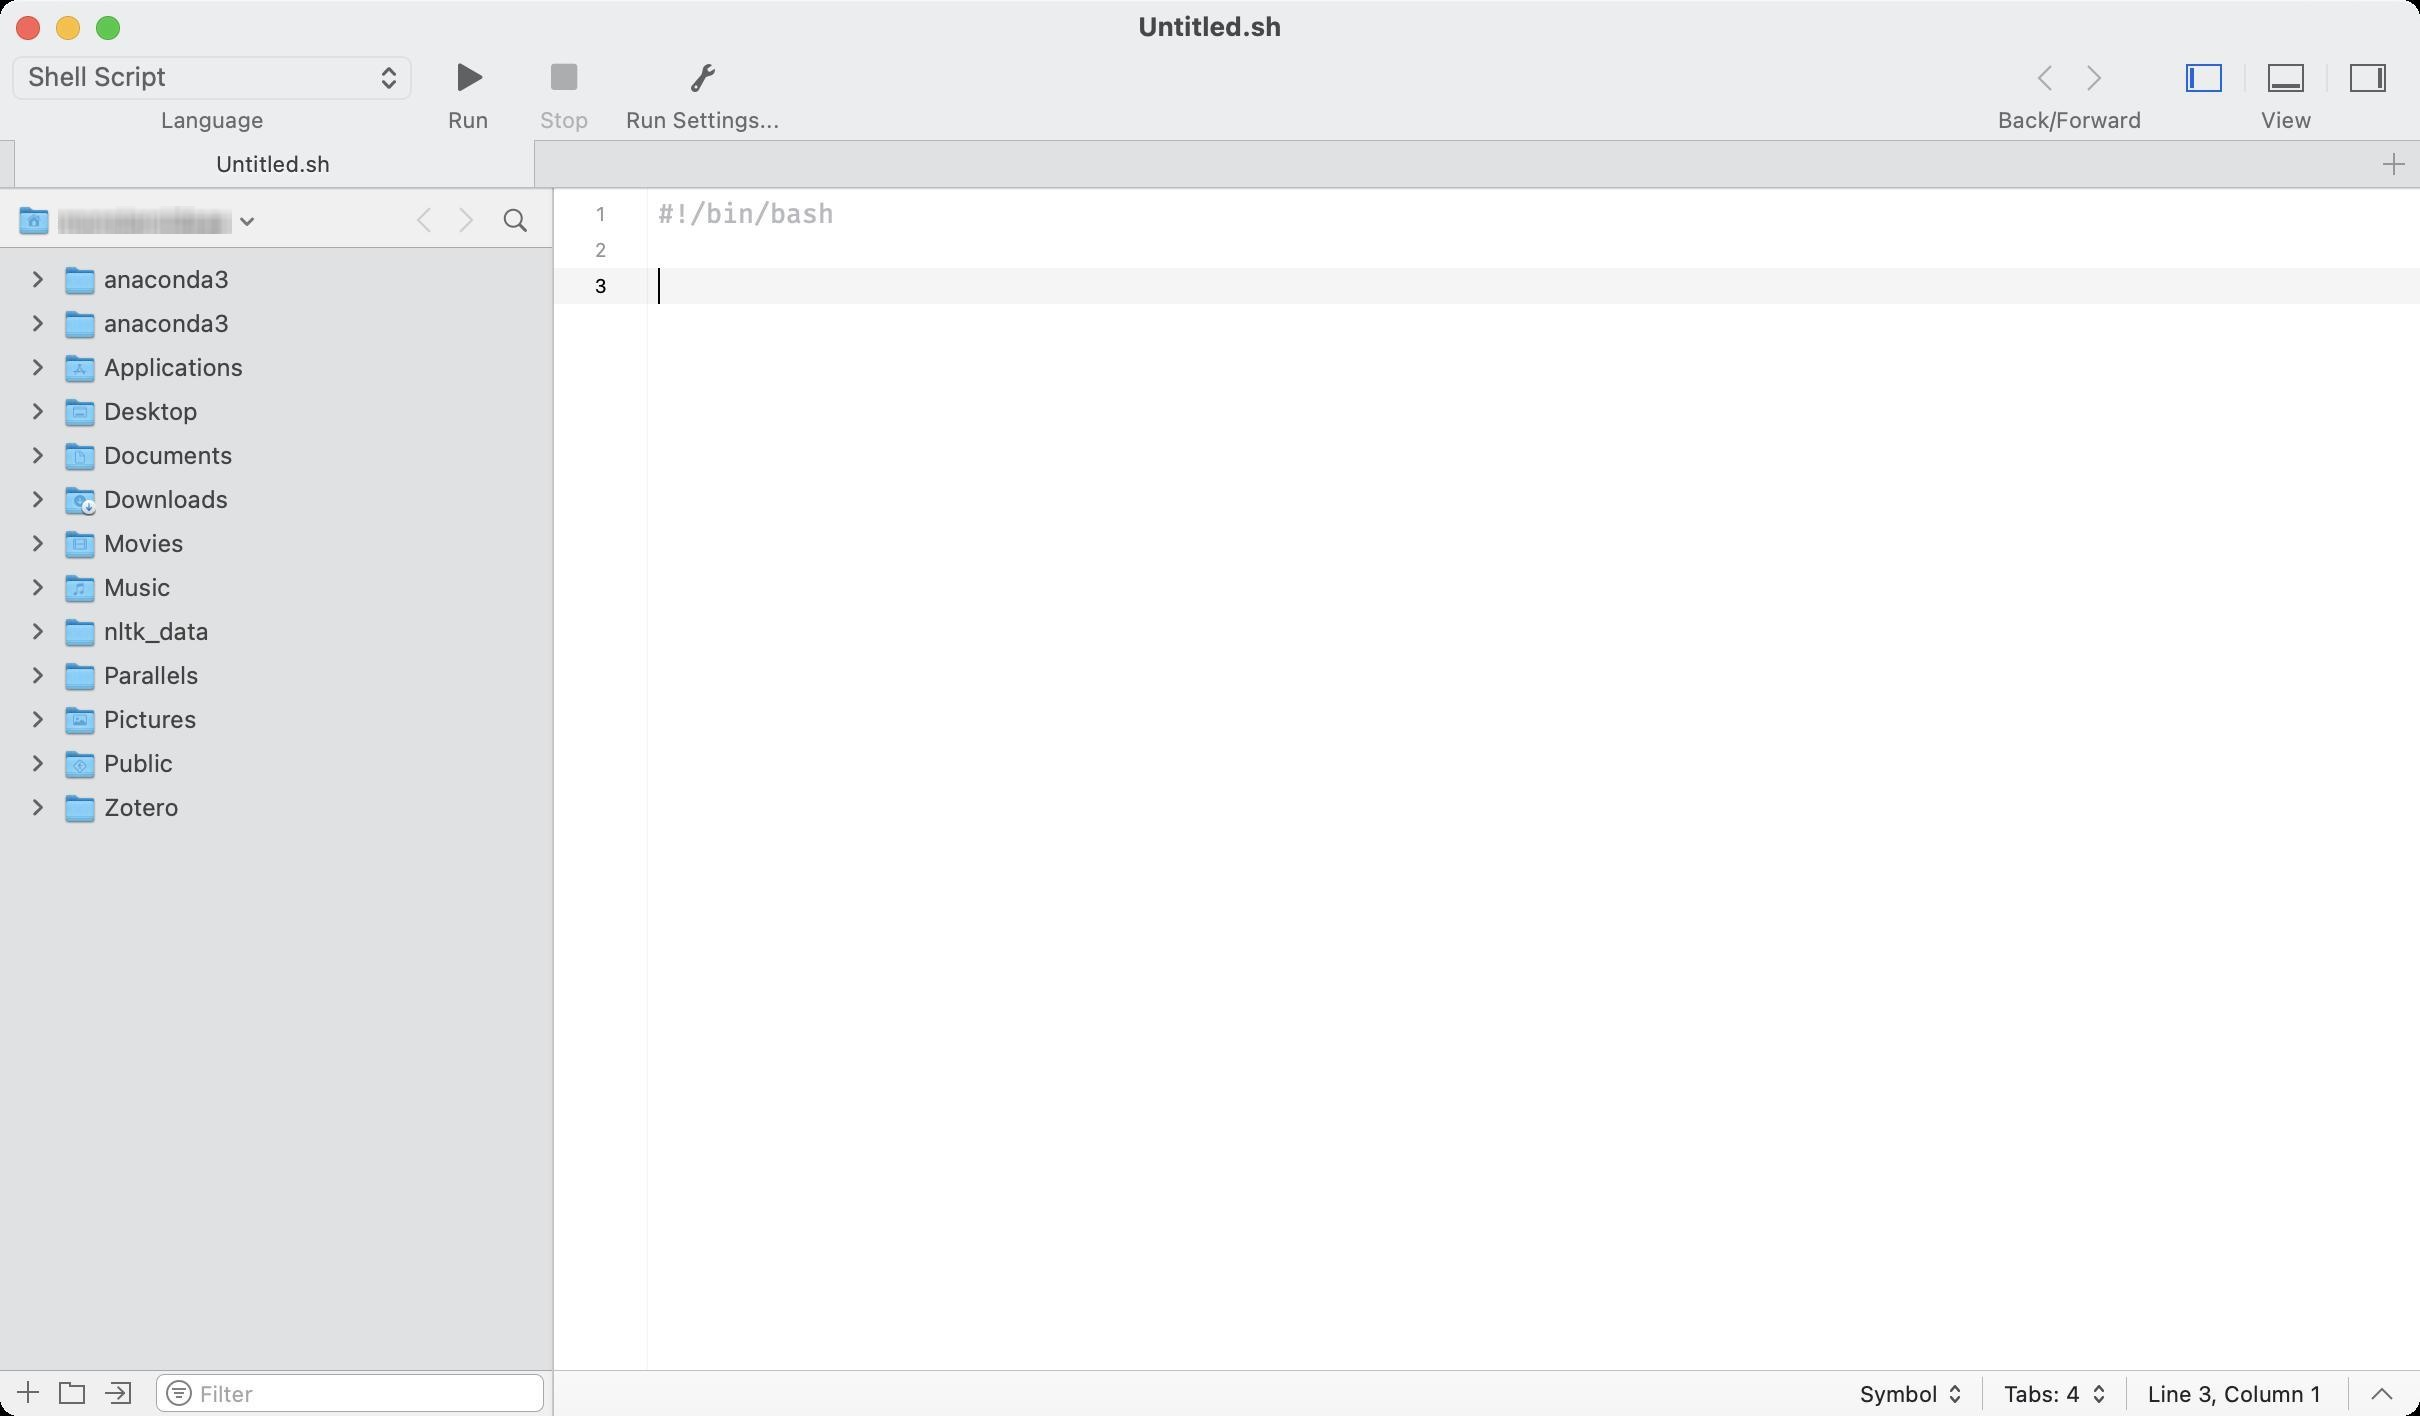
Accessibility tree:
{"name": "Untitled.sh", "role": "AXWindow", "description": null, "role_description": "standard window", "value": null, "position": "151.00;126.00", "size": "1210;708", "children": [{"name": null, "role": "AXSplitGroup", "description": null, "role_description": "split group", "value": null, "position": "0.00;94.00", "size": "1210;614", "children": [{"name": null, "role": "AXGroup", "description": null, "role_description": "group", "value": null, "position": "0.00;94.00", "size": "276;614", "children": [{"name": "monsteroideae", "role": "AXMenuButton", "description": null, "role_description": "menu button", "value": null, "position": "0.00;94.00", "size": "200;30", "children": []}, {"name": null, "role": "AXGroup", "description": null, "role_description": "group", "value": null, "position": "202.00;98.00", "size": "47;24", "children": [{"name": null, "role": "AXButton", "description": null, "role_description": "button", "value": null, "position": "202.00;98.00", "size": "24;24", "children": []}, {"name": null, "role": "AXButton", "description": null, "role_description": "button", "value": null, "position": "226.00;98.00", "size": "23;24", "children": []}]}, {"name": "", "role": "AXButton", "description": null, "role_description": "button", "value": null, "position": "247.00;96.00", "size": "22;28", "children": []}, {"name": null, "role": "AXScrollArea", "description": null, "role_description": "scroll area", "value": null, "position": "0.00;124.00", "size": "276;561", "children": [{"name": null, "role": "AXOutline", "description": null, "role_description": "outline", "value": null, "position": "0.00;119.00", "size": "276;571", "children": [{"name": null, "role": "AXRow", "description": null, "role_description": "outline row", "value": null, "position": "0.00;129.00", "size": "276;22", "children": [{"name": null, "role": "AXCell", "description": null, "role_description": "cell", "value": null, "position": "10.00;129.00", "size": "256;22", "children": [{"name": null, "role": "AXImage", "description": "", "role_description": "image", "value": null, "position": "32.00;132.00", "size": "16;16", "children": []}, {"name": null, "role": "AXTextField", "description": null, "role_description": "text field", "value": "anaconda3", "position": "50.00;131.00", "size": "211;18", "children": []}, {"name": null, "role": "AXDisclosureTriangle", "description": null, "role_description": "disclosure triangle", "value": 0, "position": "12.00;129.00", "size": "13;22", "children": []}]}]}, {"name": null, "role": "AXRow", "description": null, "role_description": "outline row", "value": null, "position": "0.00;151.00", "size": "276;22", "children": [{"name": null, "role": "AXCell", "description": null, "role_description": "cell", "value": null, "position": "10.00;151.00", "size": "256;22", "children": [{"name": null, "role": "AXImage", "description": "", "role_description": "image", "value": null, "position": "32.00;154.00", "size": "16;16", "children": []}, {"name": null, "role": "AXTextField", "description": null, "role_description": "text field", "value": "anaconda3 ", "position": "50.00;153.00", "size": "211;18", "children": []}, {"name": null, "role": "AXDisclosureTriangle", "description": null, "role_description": "disclosure triangle", "value": 0, "position": "12.00;151.00", "size": "13;22", "children": []}]}]}, {"name": null, "role": "AXRow", "description": null, "role_description": "outline row", "value": null, "position": "0.00;173.00", "size": "276;22", "children": [{"name": null, "role": "AXCell", "description": null, "role_description": "cell", "value": null, "position": "10.00;173.00", "size": "256;22", "children": [{"name": null, "role": "AXImage", "description": "", "role_description": "image", "value": null, "position": "32.00;176.00", "size": "16;16", "children": []}, {"name": null, "role": "AXTextField", "description": null, "role_description": "text field", "value": "Applications", "position": "50.00;175.00", "size": "211;18", "children": []}, {"name": null, "role": "AXDisclosureTriangle", "description": null, "role_description": "disclosure triangle", "value": 0, "position": "12.00;173.00", "size": "13;22", "children": []}]}]}, {"name": null, "role": "AXRow", "description": null, "role_description": "outline row", "value": null, "position": "0.00;195.00", "size": "276;22", "children": [{"name": null, "role": "AXCell", "description": null, "role_description": "cell", "value": null, "position": "10.00;195.00", "size": "256;22", "children": [{"name": null, "role": "AXImage", "description": "", "role_description": "image", "value": null, "position": "32.00;198.00", "size": "16;16", "children": []}, {"name": null, "role": "AXTextField", "description": null, "role_description": "text field", "value": "Desktop", "position": "50.00;197.00", "size": "211;18", "children": []}, {"name": null, "role": "AXDisclosureTriangle", "description": null, "role_description": "disclosure triangle", "value": 0, "position": "12.00;195.00", "size": "13;22", "children": []}]}]}, {"name": null, "role": "AXRow", "description": null, "role_description": "outline row", "value": null, "position": "0.00;217.00", "size": "276;22", "children": [{"name": null, "role": "AXCell", "description": null, "role_description": "cell", "value": null, "position": "10.00;217.00", "size": "256;22", "children": [{"name": null, "role": "AXImage", "description": "", "role_description": "image", "value": null, "position": "32.00;220.00", "size": "16;16", "children": []}, {"name": null, "role": "AXTextField", "description": null, "role_description": "text field", "value": "Documents", "position": "50.00;219.00", "size": "211;18", "children": []}, {"name": null, "role": "AXDisclosureTriangle", "description": null, "role_description": "disclosure triangle", "value": 0, "position": "12.00;217.00", "size": "13;22", "children": []}]}]}, {"name": null, "role": "AXRow", "description": null, "role_description": "outline row", "value": null, "position": "0.00;239.00", "size": "276;22", "children": [{"name": null, "role": "AXCell", "description": null, "role_description": "cell", "value": null, "position": "10.00;239.00", "size": "256;22", "children": [{"name": null, "role": "AXImage", "description": "", "role_description": "image", "value": null, "position": "32.00;242.00", "size": "16;16", "children": []}, {"name": null, "role": "AXTextField", "description": null, "role_description": "text field", "value": "Downloads", "position": "50.00;241.00", "size": "211;18", "children": []}, {"name": null, "role": "AXDisclosureTriangle", "description": null, "role_description": "disclosure triangle", "value": 0, "position": "12.00;239.00", "size": "13;22", "children": []}]}]}, {"name": null, "role": "AXRow", "description": null, "role_description": "outline row", "value": null, "position": "0.00;261.00", "size": "276;22", "children": [{"name": null, "role": "AXCell", "description": null, "role_description": "cell", "value": null, "position": "10.00;261.00", "size": "256;22", "children": [{"name": null, "role": "AXImage", "description": "", "role_description": "image", "value": null, "position": "32.00;264.00", "size": "16;16", "children": []}, {"name": null, "role": "AXTextField", "description": null, "role_description": "text field", "value": "Movies", "position": "50.00;263.00", "size": "211;18", "children": []}, {"name": null, "role": "AXDisclosureTriangle", "description": null, "role_description": "disclosure triangle", "value": 0, "position": "12.00;261.00", "size": "13;22", "children": []}]}]}, {"name": null, "role": "AXRow", "description": null, "role_description": "outline row", "value": null, "position": "0.00;283.00", "size": "276;22", "children": [{"name": null, "role": "AXCell", "description": null, "role_description": "cell", "value": null, "position": "10.00;283.00", "size": "256;22", "children": [{"name": null, "role": "AXImage", "description": "", "role_description": "image", "value": null, "position": "32.00;286.00", "size": "16;16", "children": []}, {"name": null, "role": "AXTextField", "description": null, "role_description": "text field", "value": "Music", "position": "50.00;285.00", "size": "211;18", "children": []}, {"name": null, "role": "AXDisclosureTriangle", "description": null, "role_description": "disclosure triangle", "value": 0, "position": "12.00;283.00", "size": "13;22", "children": []}]}]}, {"name": null, "role": "AXRow", "description": null, "role_description": "outline row", "value": null, "position": "0.00;305.00", "size": "276;22", "children": [{"name": null, "role": "AXCell", "description": null, "role_description": "cell", "value": null, "position": "10.00;305.00", "size": "256;22", "children": [{"name": null, "role": "AXImage", "description": "", "role_description": "image", "value": null, "position": "32.00;308.00", "size": "16;16", "children": []}, {"name": null, "role": "AXTextField", "description": null, "role_description": "text field", "value": "nltk_data", "position": "50.00;307.00", "size": "211;18", "children": []}, {"name": null, "role": "AXDisclosureTriangle", "description": null, "role_description": "disclosure triangle", "value": 0, "position": "12.00;305.00", "size": "13;22", "children": []}]}]}, {"name": null, "role": "AXRow", "description": null, "role_description": "outline row", "value": null, "position": "0.00;327.00", "size": "276;22", "children": [{"name": null, "role": "AXCell", "description": null, "role_description": "cell", "value": null, "position": "10.00;327.00", "size": "256;22", "children": [{"name": null, "role": "AXImage", "description": "", "role_description": "image", "value": null, "position": "32.00;330.00", "size": "16;16", "children": []}, {"name": null, "role": "AXTextField", "description": null, "role_description": "text field", "value": "Parallels", "position": "50.00;329.00", "size": "211;18", "children": []}, {"name": null, "role": "AXDisclosureTriangle", "description": null, "role_description": "disclosure triangle", "value": 0, "position": "12.00;327.00", "size": "13;22", "children": []}]}]}, {"name": null, "role": "AXRow", "description": null, "role_description": "outline row", "value": null, "position": "0.00;349.00", "size": "276;22", "children": [{"name": null, "role": "AXCell", "description": null, "role_description": "cell", "value": null, "position": "10.00;349.00", "size": "256;22", "children": [{"name": null, "role": "AXImage", "description": "", "role_description": "image", "value": null, "position": "32.00;352.00", "size": "16;16", "children": []}, {"name": null, "role": "AXTextField", "description": null, "role_description": "text field", "value": "Pictures", "position": "50.00;351.00", "size": "211;18", "children": []}, {"name": null, "role": "AXDisclosureTriangle", "description": null, "role_description": "disclosure triangle", "value": 0, "position": "12.00;349.00", "size": "13;22", "children": []}]}]}, {"name": null, "role": "AXRow", "description": null, "role_description": "outline row", "value": null, "position": "0.00;371.00", "size": "276;22", "children": [{"name": null, "role": "AXCell", "description": null, "role_description": "cell", "value": null, "position": "10.00;371.00", "size": "256;22", "children": [{"name": null, "role": "AXImage", "description": "", "role_description": "image", "value": null, "position": "32.00;374.00", "size": "16;16", "children": []}, {"name": null, "role": "AXTextField", "description": null, "role_description": "text field", "value": "Public", "position": "50.00;373.00", "size": "211;18", "children": []}, {"name": null, "role": "AXDisclosureTriangle", "description": null, "role_description": "disclosure triangle", "value": 0, "position": "12.00;371.00", "size": "13;22", "children": []}]}]}, {"name": null, "role": "AXRow", "description": null, "role_description": "outline row", "value": null, "position": "0.00;393.00", "size": "276;22", "children": [{"name": null, "role": "AXCell", "description": null, "role_description": "cell", "value": null, "position": "10.00;393.00", "size": "256;22", "children": [{"name": null, "role": "AXImage", "description": "", "role_description": "image", "value": null, "position": "32.00;396.00", "size": "16;16", "children": []}, {"name": null, "role": "AXTextField", "description": null, "role_description": "text field", "value": "Zotero", "position": "50.00;395.00", "size": "211;18", "children": []}, {"name": null, "role": "AXDisclosureTriangle", "description": null, "role_description": "disclosure triangle", "value": 0, "position": "12.00;393.00", "size": "13;22", "children": []}]}]}, {"name": null, "role": "AXColumn", "description": null, "role_description": "column", "value": null, "position": "10.00;119.00", "size": "256;571", "children": []}]}]}, {"name": "", "role": "AXButton", "description": null, "role_description": "button", "value": null, "position": "3.00;685.00", "size": "22;22", "children": []}, {"name": "", "role": "AXButton", "description": null, "role_description": "button", "value": null, "position": "25.00;685.00", "size": "22;22", "children": []}, {"name": "", "role": "AXButton", "description": null, "role_description": "button", "value": null, "position": "48.00;685.00", "size": "22;22", "children": []}, {"name": null, "role": "AXTextField", "description": null, "role_description": "search text field", "value": "", "position": "78.00;687.00", "size": "194;19", "children": [{"name": "", "role": "AXButton", "description": "search", "role_description": "button", "value": null, "position": "80.00;687.00", "size": "15;19", "children": []}]}]}, {"name": null, "role": "AXSplitter", "description": null, "role_description": "splitter", "value": 276.0, "position": "276.00;94.00", "size": "1;614", "children": []}, {"name": null, "role": "AXGroup", "description": null, "role_description": "group", "value": null, "position": "277.00;94.00", "size": "933;614", "children": [{"name": null, "role": "AXSplitGroup", "description": null, "role_description": "split group", "value": null, "position": "277.00;94.00", "size": "933;614", "children": [{"name": null, "role": "AXSplitGroup", "description": null, "role_description": "split group", "value": null, "position": "277.00;94.00", "size": "933;591", "children": [{"name": null, "role": "AXScrollArea", "description": null, "role_description": "scroll area", "value": null, "position": "277.00;94.00", "size": "933;591", "children": [{"name": null, "role": "AXTextArea", "description": "Editor for document Untitled.sh", "role_description": "text entry area", "value": "#!/bin/bash\n\n", "position": "324.00;94.00", "size": "886;62", "children": []}, {"name": null, "role": "AXScrollBar", "description": null, "role_description": "scroll bar", "value": 0.0, "position": "1194.00;94.00", "size": "16;591", "children": []}]}]}, {"name": null, "role": "AXPopUpButton", "description": null, "role_description": "pop up button", "value": "No Symbols", "position": "930.00;686.00", "size": "51;22", "children": []}, {"name": null, "role": "AXPopUpButton", "description": null, "role_description": "pop up button", "value": null, "position": "1002.00;686.00", "size": "51;22", "children": []}, {"name": "", "role": "AXButton", "description": null, "role_description": "button", "value": null, "position": "1175.00;687.00", "size": "32;21", "children": []}]}]}]}, {"name": null, "role": "AXToolbar", "description": null, "role_description": "toolbar", "value": null, "position": "0.00;28.00", "size": "1210;42", "children": [{"name": null, "role": "AXPopUpButton", "description": null, "role_description": "pop up button", "value": "Shell Script", "position": "2.00;28.00", "size": "208;42", "children": [{"name": null, "role": "AXPopUpButton", "description": null, "role_description": "pop up button", "value": "Shell Script", "position": "5.00;27.00", "size": "202;25", "children": []}, {"name": null, "role": "AXStaticText", "description": null, "role_description": "text", "value": "Language", "position": "76.50;53.00", "size": "60;14", "children": []}]}, {"name": "Run", "role": "AXButton", "description": "Run", "role_description": "button", "value": null, "position": "210.00;28.00", "size": "48;42", "children": []}, {"name": "Stop", "role": "AXButton", "description": "Stop", "role_description": "button", "value": null, "position": "258.00;28.00", "size": "48;42", "children": []}, {"name": "Run_Settings...", "role": "AXButton", "description": null, "role_description": "button", "value": null, "position": "306.00;28.00", "size": "91;42", "children": []}, {"name": null, "role": "AXGroup", "description": null, "role_description": "group", "value": null, "position": "992.00;28.00", "size": "86;42", "children": [{"name": null, "role": "AXGroup", "description": null, "role_description": "group", "value": null, "position": "1010.00;27.00", "size": "50;25", "children": [{"name": null, "role": "AXButton", "description": null, "role_description": "button", "value": null, "position": "1010.00;27.00", "size": "25;25", "children": []}, {"name": null, "role": "AXButton", "description": null, "role_description": "button", "value": null, "position": "1035.00;27.00", "size": "25;25", "children": []}]}, {"name": null, "role": "AXStaticText", "description": null, "role_description": "text", "value": "Back/Forward", "position": "995.00;53.00", "size": "80;14", "children": []}]}, {"name": null, "role": "AXGroup", "description": null, "role_description": "group", "value": null, "position": "1078.00;28.00", "size": "130;42", "children": [{"name": null, "role": "AXGroup", "description": null, "role_description": "group", "value": null, "position": "1081.00;27.00", "size": "124;25", "children": [{"name": null, "role": "AXCheckBox", "description": null, "role_description": "checkbox", "value": 1, "position": "1081.00;27.00", "size": "42;25", "children": []}, {"name": null, "role": "AXCheckBox", "description": null, "role_description": "checkbox", "value": 0, "position": "1123.00;27.00", "size": "41;25", "children": []}, {"name": null, "role": "AXCheckBox", "description": null, "role_description": "checkbox", "value": 0, "position": "1164.00;27.00", "size": "41;25", "children": []}]}, {"name": null, "role": "AXStaticText", "description": null, "role_description": "text", "value": "View", "position": "1126.50;53.00", "size": "34;14", "children": []}]}]}, {"name": null, "role": "AXButton", "description": null, "role_description": "close button", "value": null, "position": "7.00;6.00", "size": "14;16", "children": []}, {"name": null, "role": "AXButton", "description": null, "role_description": "full screen button", "value": null, "position": "47.00;6.00", "size": "14;16", "children": [{"name": null, "role": "AXGroup", "description": null, "role_description": "group", "value": null, "position": "47.00;6.00", "size": "14;16", "children": []}]}, {"name": null, "role": "AXButton", "description": null, "role_description": "minimize button", "value": null, "position": "27.00;6.00", "size": "14;16", "children": []}, {"name": "", "role": "AXMenuButton", "description": "document actions", "role_description": "menu button", "value": null, "position": "643.00;5.00", "size": "10;16", "children": []}, {"name": null, "role": "AXStaticText", "description": null, "role_description": "text", "value": "Untitled.sh", "position": "567.00;5.00", "size": "76;16", "children": []}]}